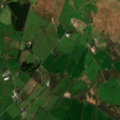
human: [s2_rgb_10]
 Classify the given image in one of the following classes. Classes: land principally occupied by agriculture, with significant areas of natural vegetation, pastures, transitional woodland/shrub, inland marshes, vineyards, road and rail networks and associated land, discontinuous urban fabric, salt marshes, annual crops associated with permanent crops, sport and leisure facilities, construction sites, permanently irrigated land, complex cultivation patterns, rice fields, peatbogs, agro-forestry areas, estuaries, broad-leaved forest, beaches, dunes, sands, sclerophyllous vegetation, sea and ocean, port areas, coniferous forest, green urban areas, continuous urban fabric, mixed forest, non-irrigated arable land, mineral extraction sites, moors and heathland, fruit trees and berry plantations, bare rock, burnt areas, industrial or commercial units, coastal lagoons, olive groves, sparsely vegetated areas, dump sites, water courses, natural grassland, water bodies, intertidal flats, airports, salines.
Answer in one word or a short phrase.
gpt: pastures, coniferous forest, moors and heathland